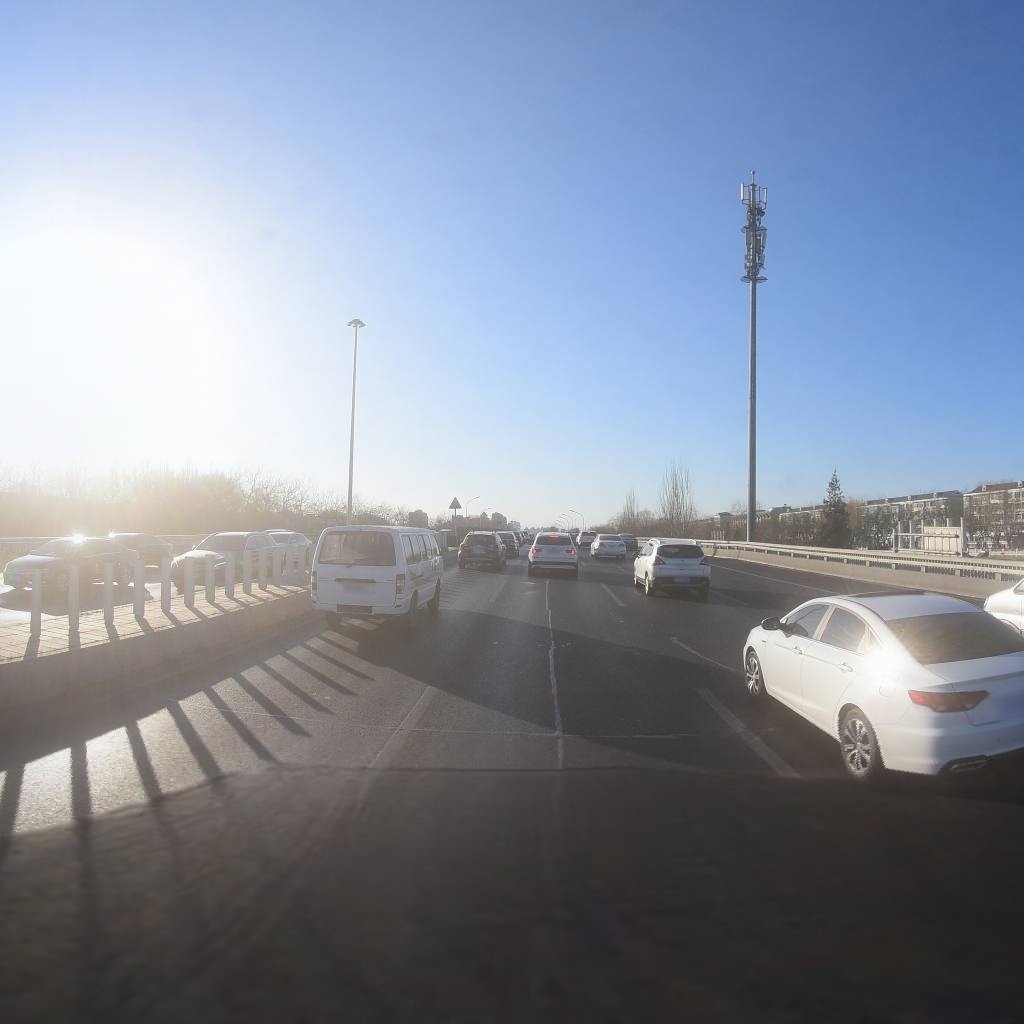
Region: Dongcheng
Road damage annotations: transverse patch, longitudinal patch, longitudinal patch, longitudinal patch